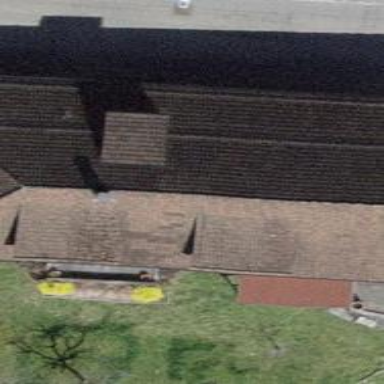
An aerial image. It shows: Building with tile roof.